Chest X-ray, AP view. Patient: 58 years old, sex M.
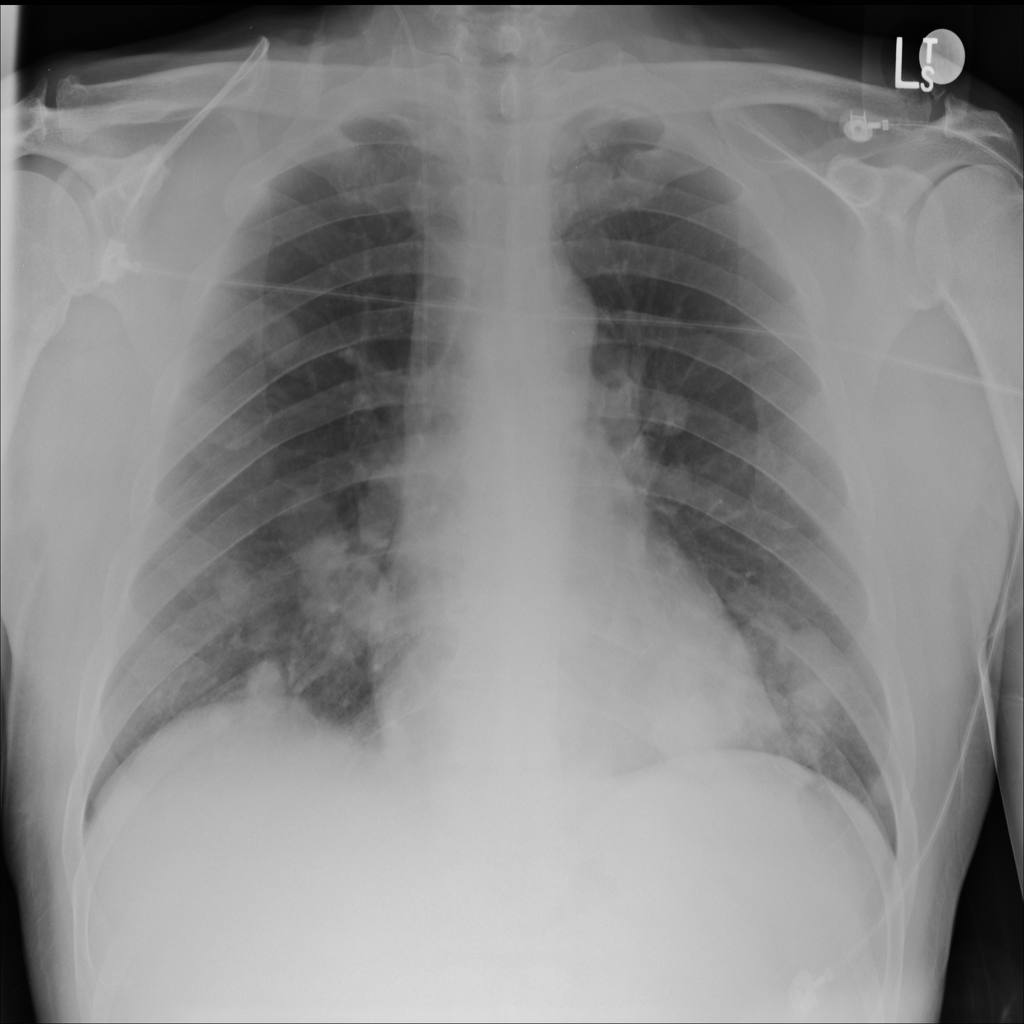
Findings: Nodule